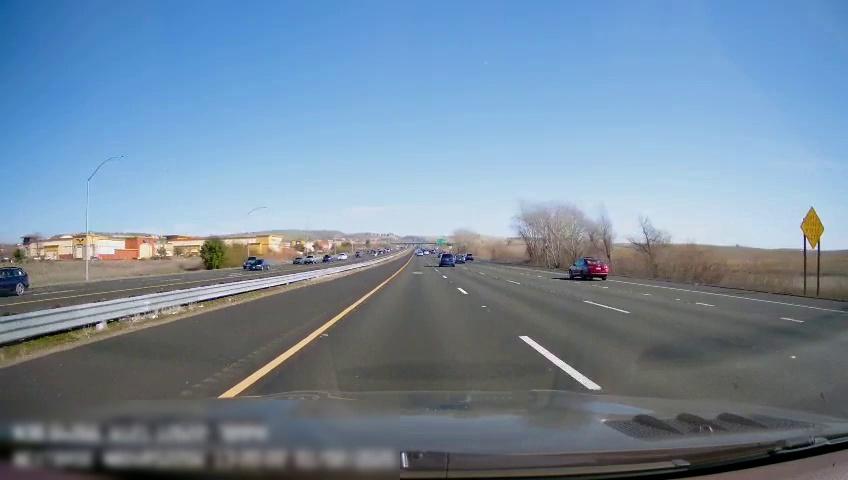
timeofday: Day
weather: Sunny
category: Drivable Space
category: Drivable Space
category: Vehicles | Car
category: Vehicles | Car
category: Vehicles | SUV
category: Vehicles | SUV
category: Vehicles | Car
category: Vehicles | SUV
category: Vehicles | Car
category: Vehicles | Car
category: Vehicles | Car
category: Lanes | Opposite Lane
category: Lanes | Opposite Lane
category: Lanes | Current Lane
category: Lanes | Current Lane
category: Lanes | Alternate Lane
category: Lanes | Alternate Lane
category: Lanes | Alternate Lane
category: Traffic | Signs